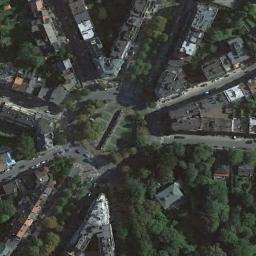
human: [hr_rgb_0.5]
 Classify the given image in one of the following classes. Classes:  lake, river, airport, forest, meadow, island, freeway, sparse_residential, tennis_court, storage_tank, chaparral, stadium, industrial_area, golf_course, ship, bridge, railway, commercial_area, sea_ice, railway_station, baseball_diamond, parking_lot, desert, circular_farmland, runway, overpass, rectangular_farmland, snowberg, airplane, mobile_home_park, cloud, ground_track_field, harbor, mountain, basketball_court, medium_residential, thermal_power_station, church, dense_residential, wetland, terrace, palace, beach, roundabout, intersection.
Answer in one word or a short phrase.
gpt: roundabout